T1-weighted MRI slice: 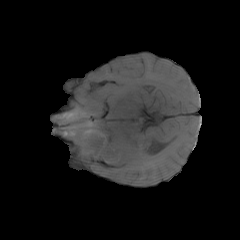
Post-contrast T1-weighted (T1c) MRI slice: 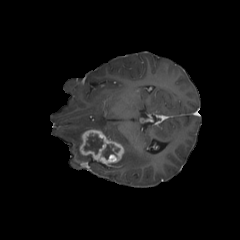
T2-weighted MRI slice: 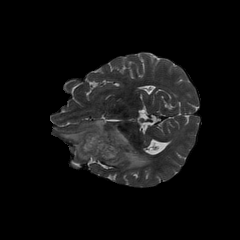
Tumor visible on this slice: yes